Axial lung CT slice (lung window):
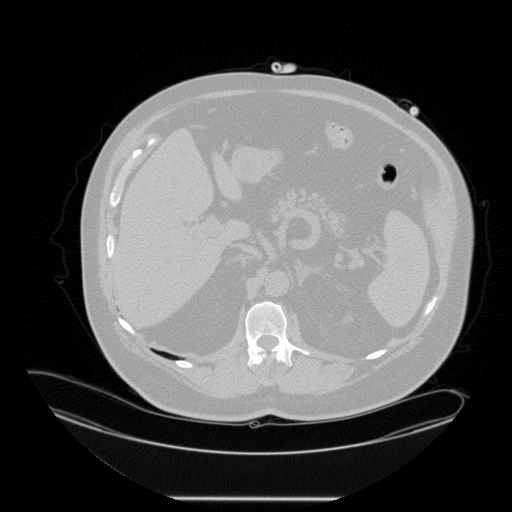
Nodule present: no